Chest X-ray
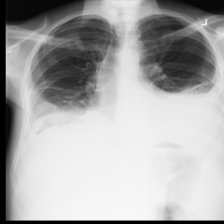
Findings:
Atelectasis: negative
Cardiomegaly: negative
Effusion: negative
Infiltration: negative
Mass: negative
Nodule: negative
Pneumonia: negative
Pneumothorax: negative
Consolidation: negative
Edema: negative
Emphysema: negative
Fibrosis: negative
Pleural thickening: negative
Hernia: negative